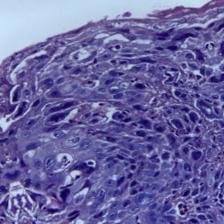
Diagnosis: OSCC